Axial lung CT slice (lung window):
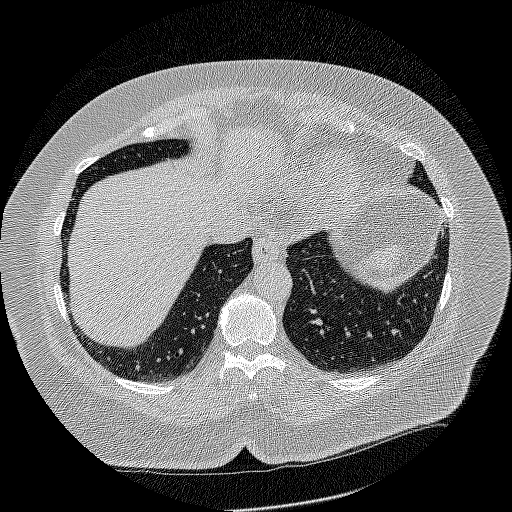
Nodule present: no